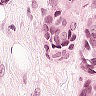
Metastatic tissue present: yes